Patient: sex F, age 66
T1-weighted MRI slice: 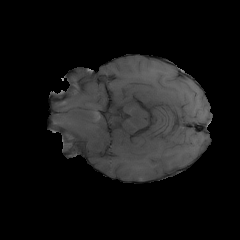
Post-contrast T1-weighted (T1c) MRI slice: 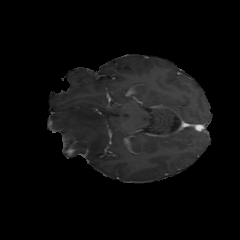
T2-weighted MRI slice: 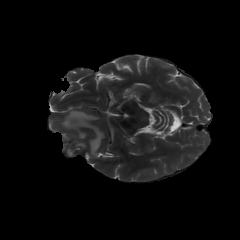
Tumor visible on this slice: yes
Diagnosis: Glioblastoma, IDH-wildtype
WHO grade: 4